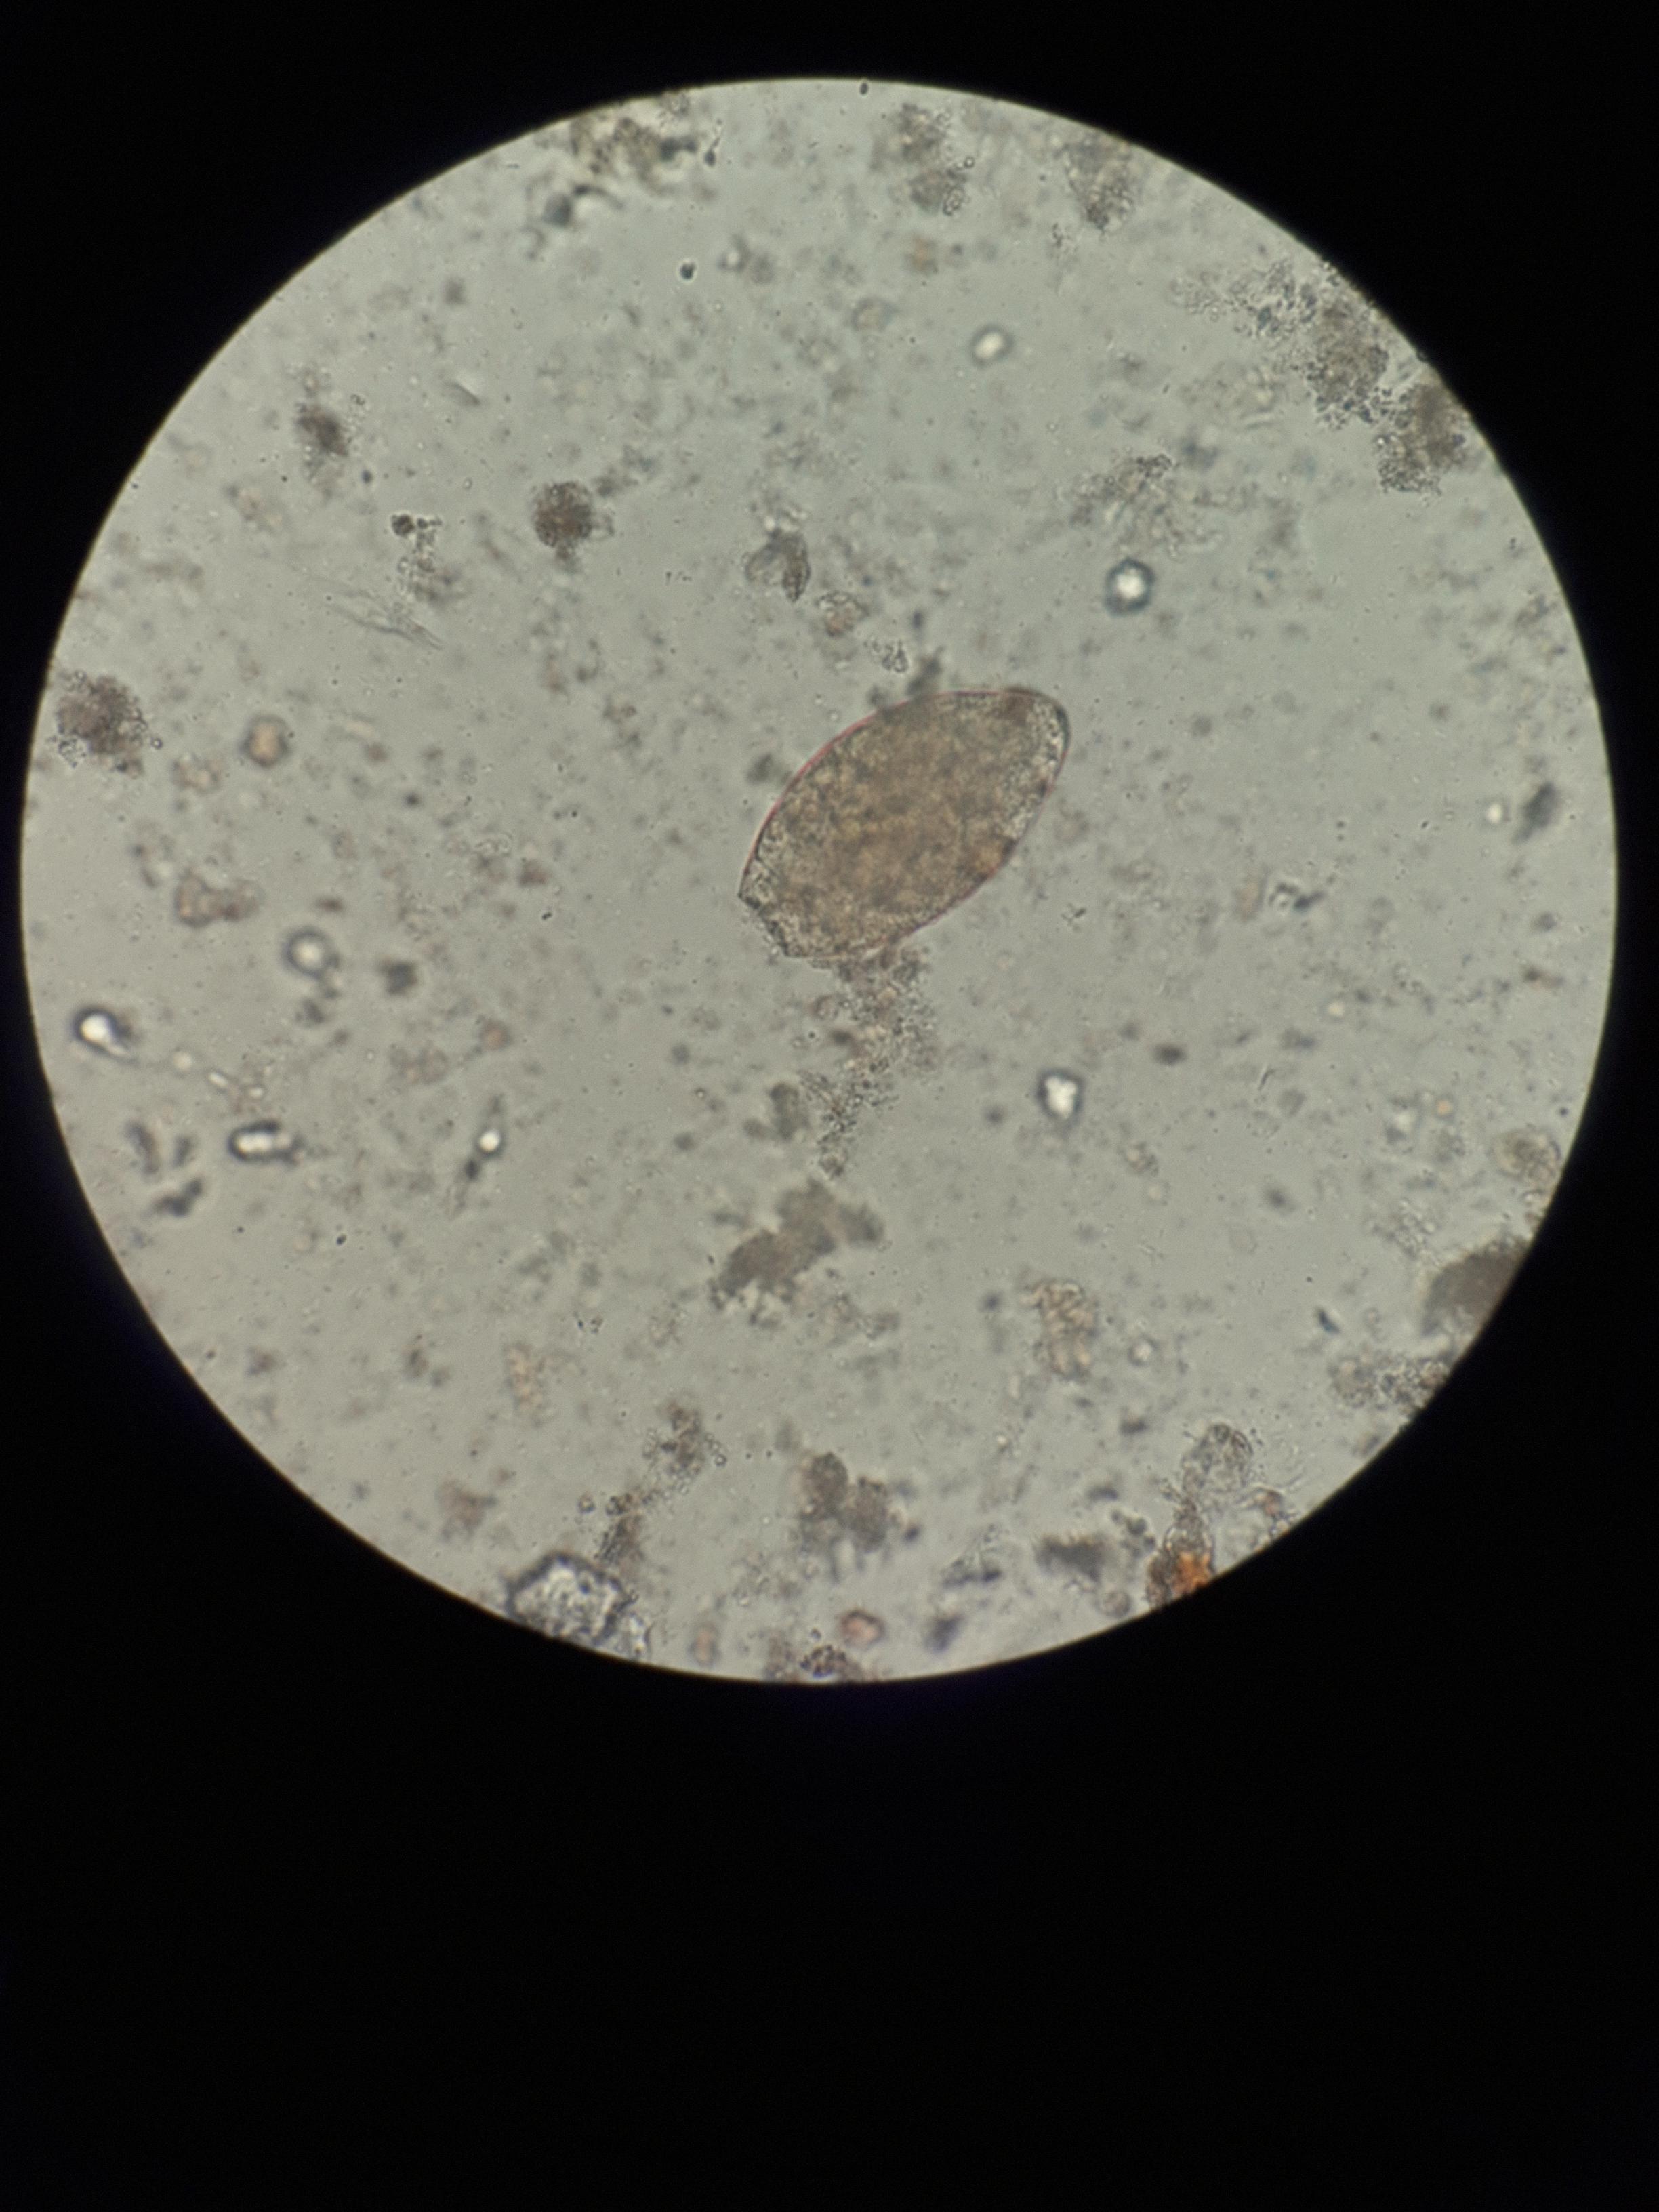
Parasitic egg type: Fasciolopsis buski